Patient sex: M
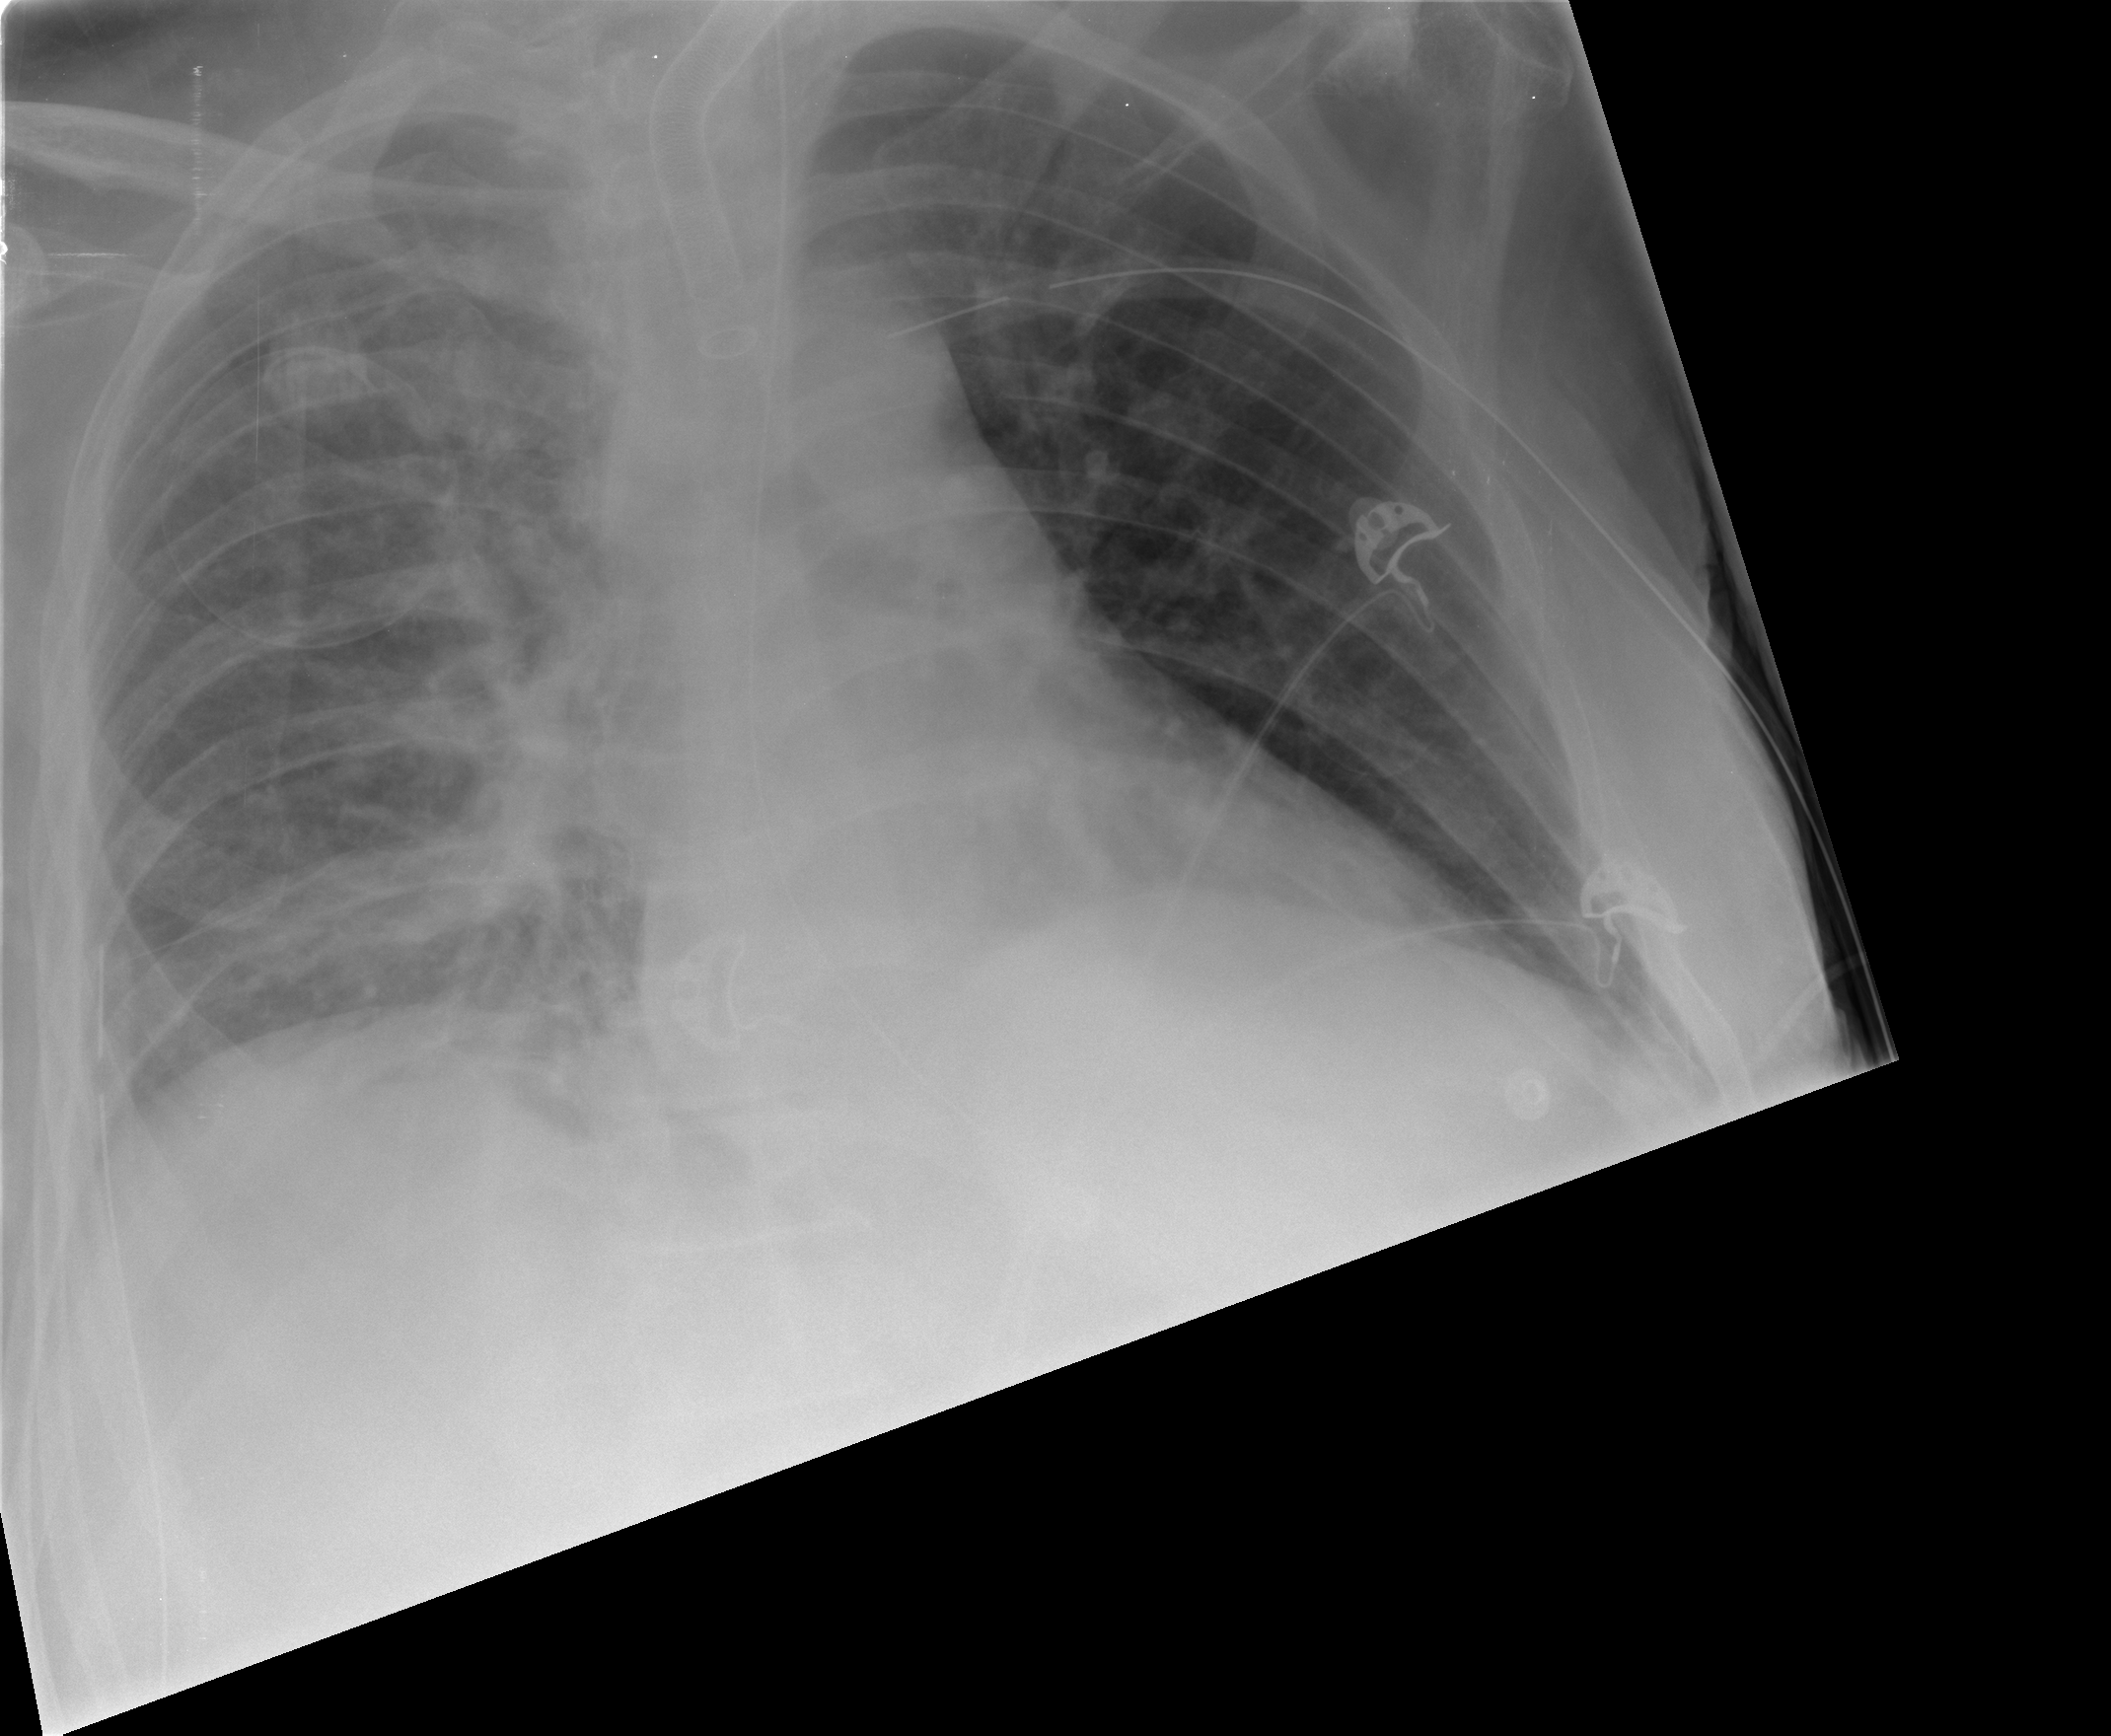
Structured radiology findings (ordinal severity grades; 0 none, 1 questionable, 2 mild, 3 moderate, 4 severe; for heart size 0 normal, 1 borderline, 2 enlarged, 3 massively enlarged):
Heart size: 0
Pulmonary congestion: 2
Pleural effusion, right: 2
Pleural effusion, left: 1
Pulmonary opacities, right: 2
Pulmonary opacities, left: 0
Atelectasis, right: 3
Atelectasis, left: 2